Field crop: maize
Growth stage: 2
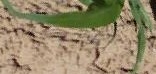
Species: maize